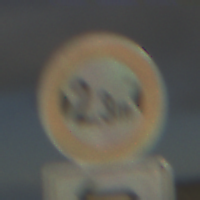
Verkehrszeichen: TatsaechlicheBreite2Komma3
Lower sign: RichtungsangabeDurchPfeile2
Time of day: SunriseSunset
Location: Outdoor (Nature)
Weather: PartlyCloudy
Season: NotSpecified
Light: Natural